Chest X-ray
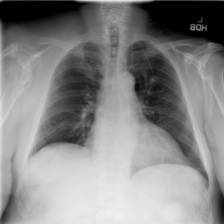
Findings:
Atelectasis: negative
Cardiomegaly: negative
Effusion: negative
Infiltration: negative
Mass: negative
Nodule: negative
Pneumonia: negative
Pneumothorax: negative
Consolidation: negative
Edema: negative
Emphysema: negative
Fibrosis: negative
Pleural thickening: negative
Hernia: negative